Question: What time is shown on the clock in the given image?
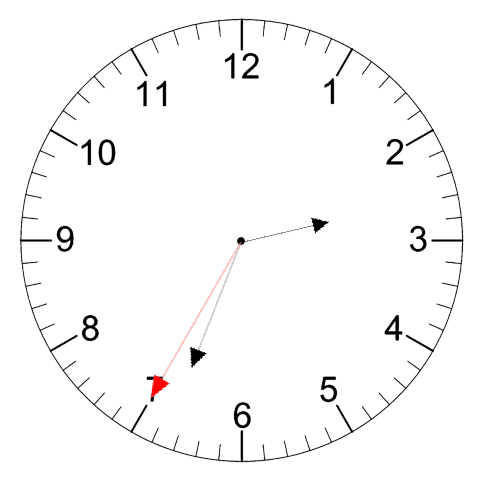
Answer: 02:33:35